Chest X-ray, PA view. Patient: 50 years old, sex M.
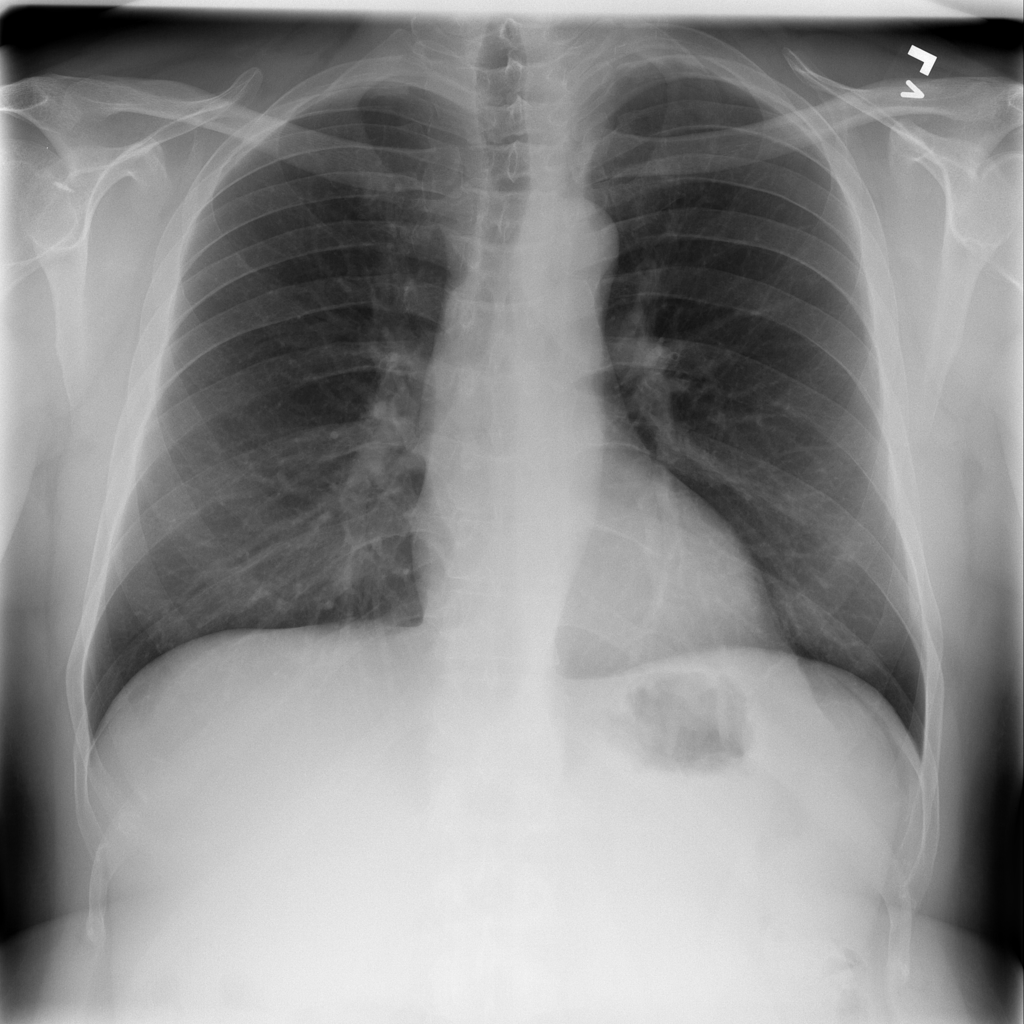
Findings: No Finding